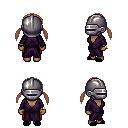
a pixel art fantasy rpg character, female body template, human, dark skin, purple robe, red pants, light blonde twin-tailed hairstyle, metal helm, bracelets, black slippers, four views (front, back, left, right), 2x2 character sprite sheet, small pixel art, hard edges, no anti-aliasing